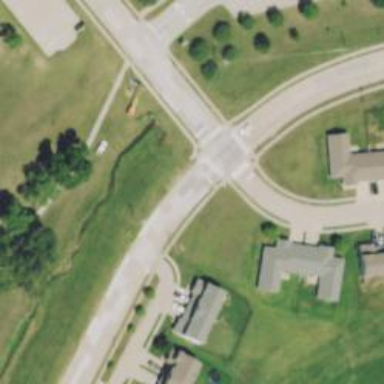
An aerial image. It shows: Uncontrolled crossing on the road.